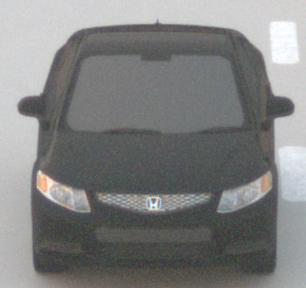
Make: Honda
Model: Civic Limousine 1.8
Detailed model: Civic (IX) Limousine
Model produced from: 2014/05
Model produced until: 2017/06
Doors: 4
Color: black
Road condition: dry road
Daytime: sunrise or sunset
Contrast: medium contrast